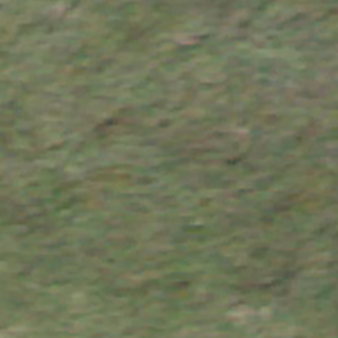
Label: other